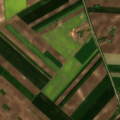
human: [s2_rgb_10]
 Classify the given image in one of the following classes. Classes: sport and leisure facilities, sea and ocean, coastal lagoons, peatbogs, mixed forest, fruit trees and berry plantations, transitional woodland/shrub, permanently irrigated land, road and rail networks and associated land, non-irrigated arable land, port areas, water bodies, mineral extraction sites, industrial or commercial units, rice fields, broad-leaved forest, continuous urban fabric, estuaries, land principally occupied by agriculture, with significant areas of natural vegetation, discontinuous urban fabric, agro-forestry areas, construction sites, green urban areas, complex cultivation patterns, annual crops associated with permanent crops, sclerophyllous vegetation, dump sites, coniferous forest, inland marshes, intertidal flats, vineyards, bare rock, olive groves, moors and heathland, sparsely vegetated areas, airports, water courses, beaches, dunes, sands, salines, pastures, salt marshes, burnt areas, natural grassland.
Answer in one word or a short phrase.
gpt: non-irrigated arable land